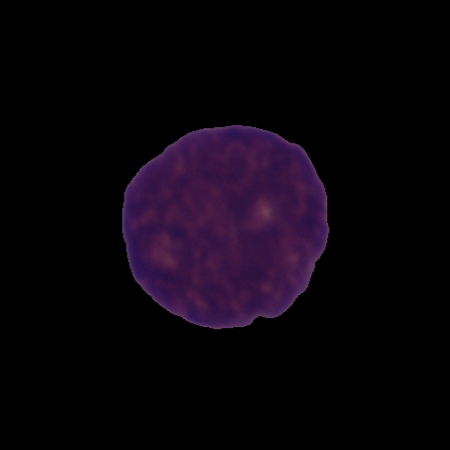
Label: cancer